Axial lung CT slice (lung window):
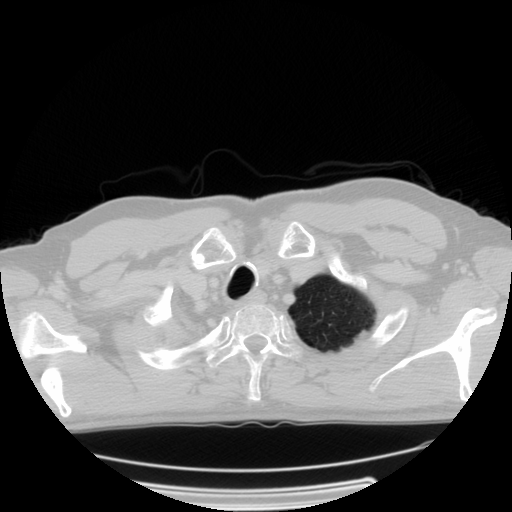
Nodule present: no